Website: lowes
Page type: customer-info-address
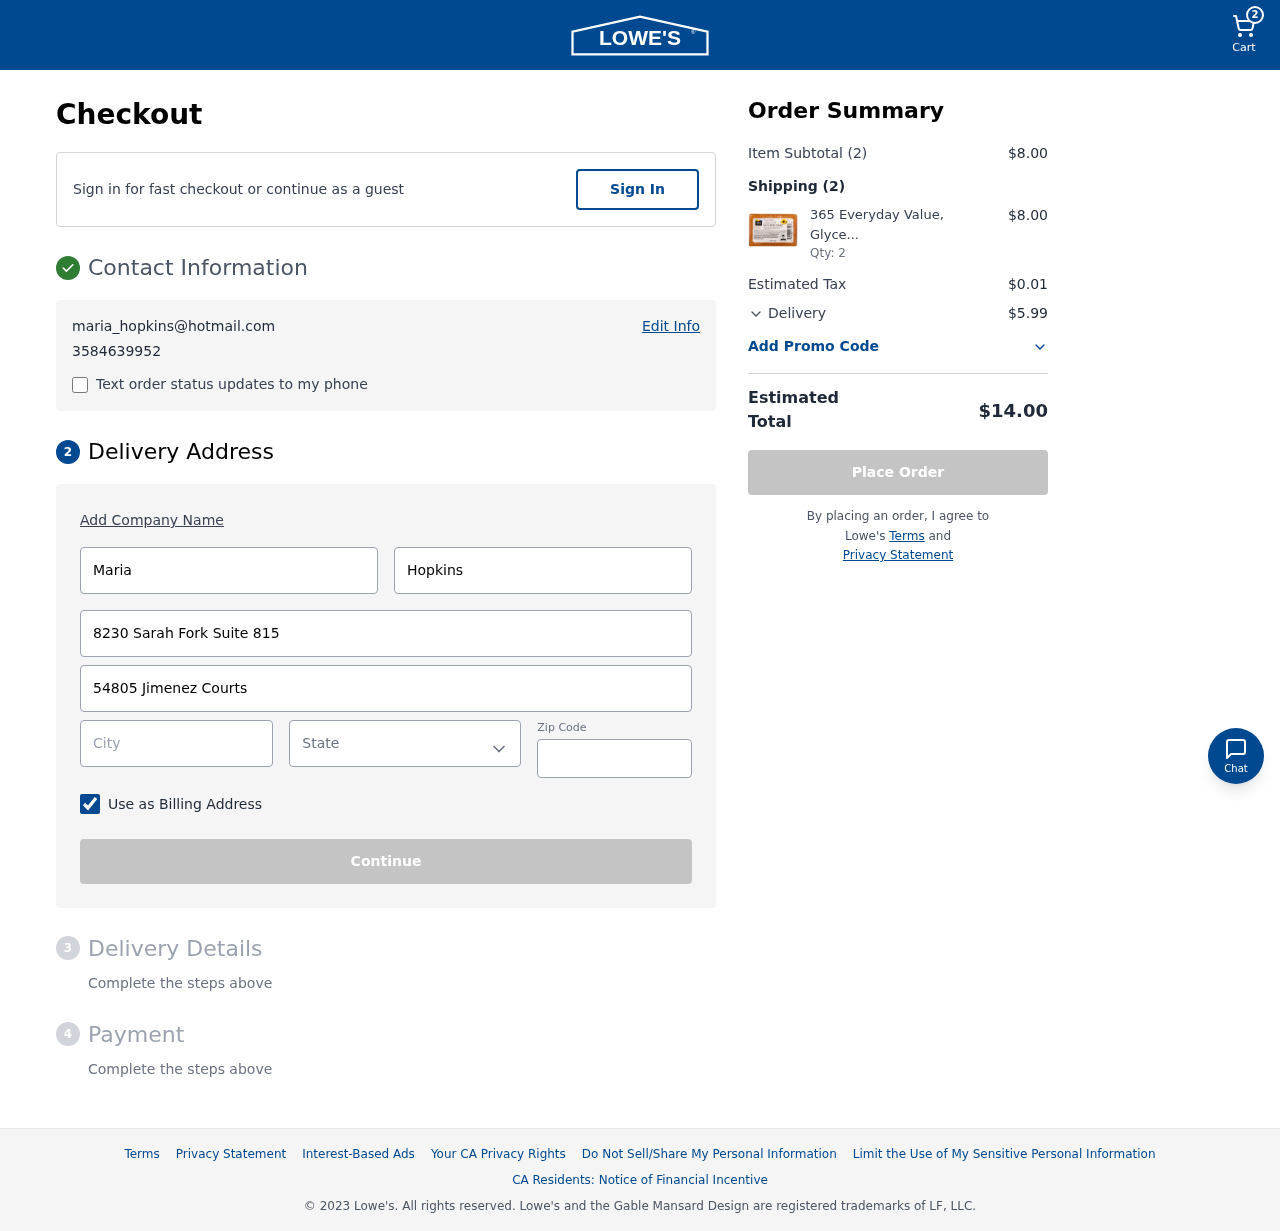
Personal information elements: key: PII_CITY
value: Lake Joshuafurt
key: PII_EMAIL
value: maria_hopkins@hotmail.com
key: PII_FIRSTNAME
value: Maria
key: PII_LASTNAME
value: Hopkins
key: PII_PHONE
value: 3584639952
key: PII_POSTCODE
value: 41002
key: PII_STATE
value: Arizona
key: PII_STREET
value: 8230 Sarah Fork Suite 815
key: PII_STREET2
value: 54805 Jimenez Courts Suite 242
Product elements: key: PRODUCT1_NAME
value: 365 Everyday Value, Glycerin Soap, Vitamin E, 4 oz
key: PRODUCT1_QUANTITY
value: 2
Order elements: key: ORDER_NUM_ITEMS
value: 2
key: ORDER_SUBTOTAL
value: $8.00
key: ORDER_NUM_ITEMS2
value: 2
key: ORDER_SUBTOTAL2
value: $8.00
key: ORDER_TAX
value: $0.01
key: ORDER_SHIPPING_COST
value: $5.99
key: ORDER_TOTAL
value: $14.00